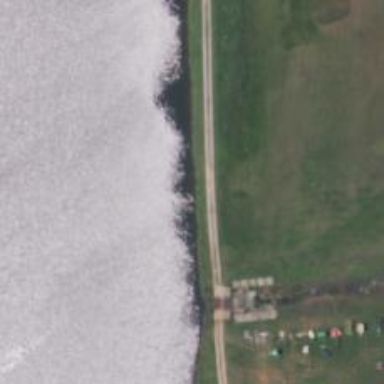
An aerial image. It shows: Dam across waterway.